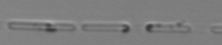
Label: Skeletonema